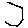
Label: hexagon